Question: I have placed a breakpoint in my F# code to examine the contents of a particular list. The count at the top clearly says that the list contains 93 elements, something I have confirmed separately in SQL. But the debugger gets truncated after the 51st element, as can be seen from the snippet below:

Can someone please tell me why I cannot see the entire list? I don't remember encountering this error before. Do I need to set some configuration variable somewhere?
Thanks in advance for your help.
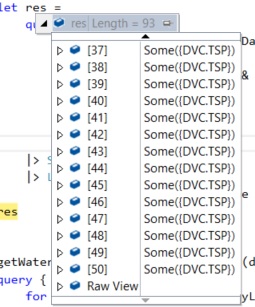
Answer: This is baked into the runtime, and was evidently a deliberate design decision at some point. See the relevant line in <URL>
Not sure why this limit was imposed. You can file a bug on the <URL> if you want to see this changed.